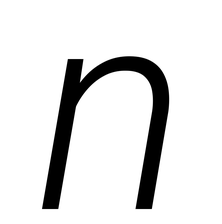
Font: Roboto-Italic_Light_Italic